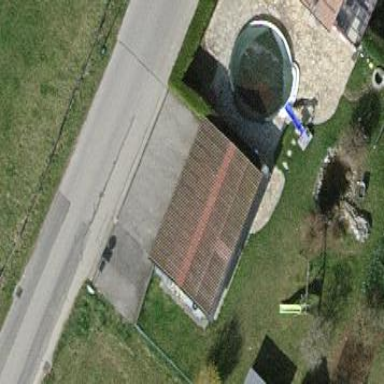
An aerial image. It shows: Group of garages.